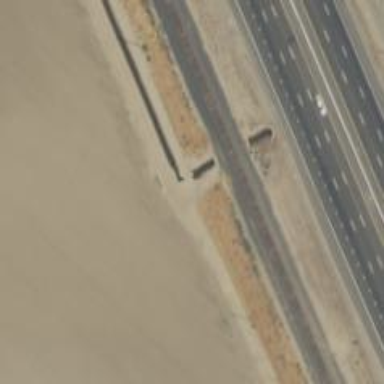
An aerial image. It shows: Culvert tunnel crossing over canal.